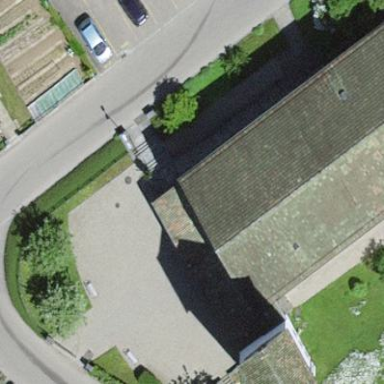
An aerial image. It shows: View of roof of building.